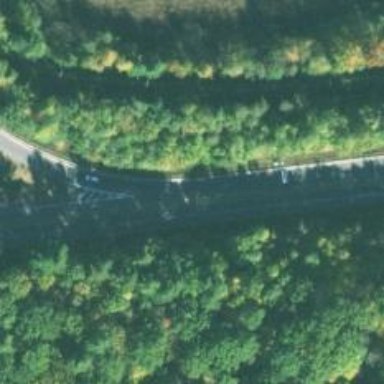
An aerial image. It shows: Motorway junction.